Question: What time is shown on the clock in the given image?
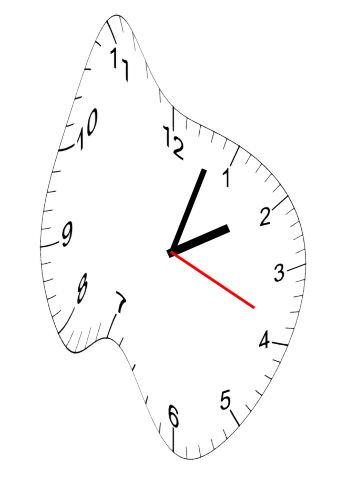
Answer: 02:03:19